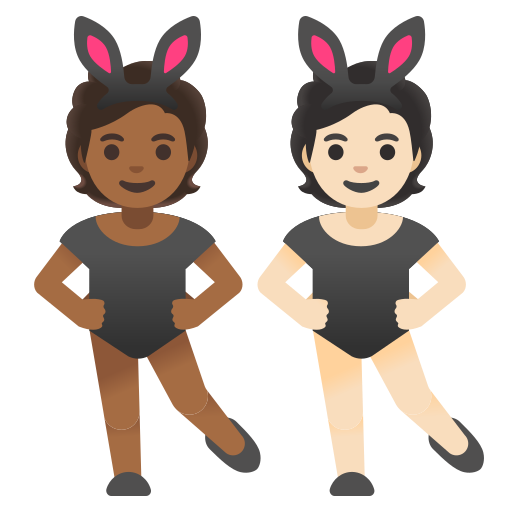
Emoji: 🧑🏾‍🐰‍🧑🏻